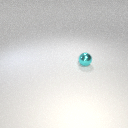
small cyan metal sphere